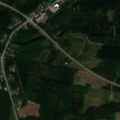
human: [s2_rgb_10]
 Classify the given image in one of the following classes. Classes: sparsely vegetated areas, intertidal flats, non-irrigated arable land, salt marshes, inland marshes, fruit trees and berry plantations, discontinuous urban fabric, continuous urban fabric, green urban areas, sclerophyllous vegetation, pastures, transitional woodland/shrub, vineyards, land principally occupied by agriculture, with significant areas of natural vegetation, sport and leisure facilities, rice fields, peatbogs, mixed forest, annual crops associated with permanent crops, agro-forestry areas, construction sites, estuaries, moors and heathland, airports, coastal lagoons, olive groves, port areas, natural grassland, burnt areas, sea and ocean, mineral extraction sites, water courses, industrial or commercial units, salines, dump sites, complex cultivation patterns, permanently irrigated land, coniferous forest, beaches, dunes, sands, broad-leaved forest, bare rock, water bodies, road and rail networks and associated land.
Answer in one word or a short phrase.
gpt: discontinuous urban fabric, land principally occupied by agriculture, with significant areas of natural vegetation, coniferous forest, mixed forest